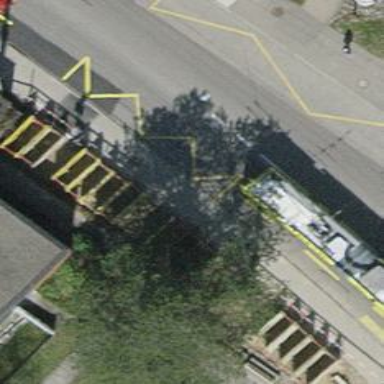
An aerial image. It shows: Platform for public transport. The platform is located by the road.